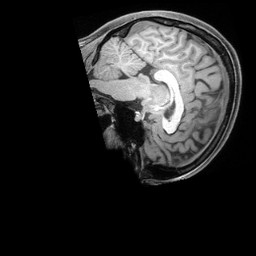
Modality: T1w
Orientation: sagittal
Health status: healthy
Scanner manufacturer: siemens
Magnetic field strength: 3 T
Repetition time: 2.4 s
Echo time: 0.00201 s